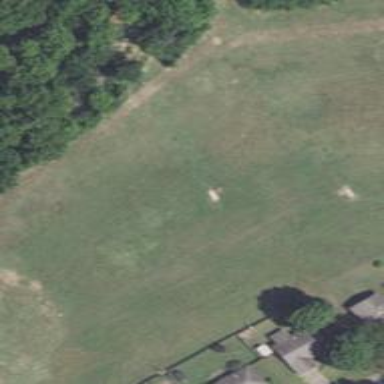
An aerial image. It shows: Disc golf tee area.